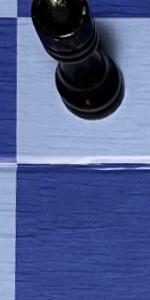
Label: Empty